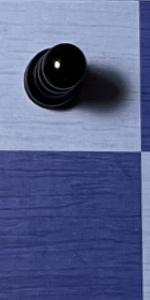
Label: Empty